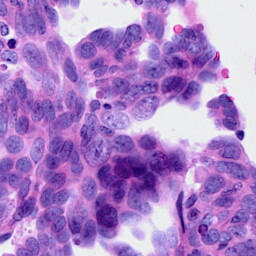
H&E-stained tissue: Ovarian